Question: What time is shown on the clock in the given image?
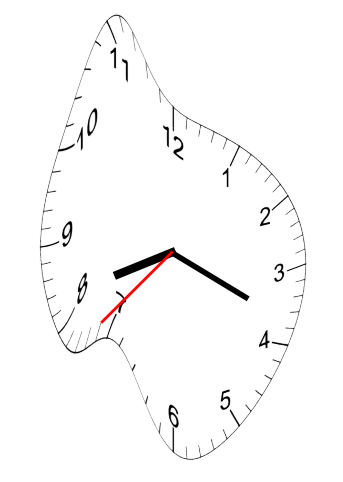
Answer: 08:18:37